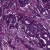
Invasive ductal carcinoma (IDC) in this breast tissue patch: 1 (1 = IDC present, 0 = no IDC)